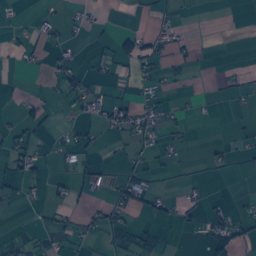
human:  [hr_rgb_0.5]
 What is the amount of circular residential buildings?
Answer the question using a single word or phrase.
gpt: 10

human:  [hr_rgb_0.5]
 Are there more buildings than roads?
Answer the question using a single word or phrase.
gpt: yes

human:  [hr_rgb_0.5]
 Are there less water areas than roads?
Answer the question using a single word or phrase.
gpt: yes

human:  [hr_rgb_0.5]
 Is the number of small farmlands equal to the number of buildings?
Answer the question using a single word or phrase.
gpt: no

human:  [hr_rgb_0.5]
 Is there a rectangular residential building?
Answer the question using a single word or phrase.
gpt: yes

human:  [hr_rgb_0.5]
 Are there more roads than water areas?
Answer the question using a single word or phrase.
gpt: yes

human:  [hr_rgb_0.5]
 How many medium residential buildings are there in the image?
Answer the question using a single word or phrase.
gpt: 503

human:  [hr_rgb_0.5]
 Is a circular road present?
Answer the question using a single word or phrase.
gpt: no

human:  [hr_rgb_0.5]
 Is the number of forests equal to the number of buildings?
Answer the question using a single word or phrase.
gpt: no

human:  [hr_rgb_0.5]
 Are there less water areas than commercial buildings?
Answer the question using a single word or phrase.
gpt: no

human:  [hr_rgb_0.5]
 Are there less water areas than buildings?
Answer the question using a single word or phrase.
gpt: yes

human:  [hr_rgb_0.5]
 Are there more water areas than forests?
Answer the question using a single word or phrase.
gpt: no

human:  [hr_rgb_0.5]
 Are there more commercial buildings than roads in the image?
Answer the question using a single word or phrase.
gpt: no

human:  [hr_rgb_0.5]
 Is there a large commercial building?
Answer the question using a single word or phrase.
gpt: no

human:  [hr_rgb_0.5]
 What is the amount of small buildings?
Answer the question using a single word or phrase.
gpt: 619

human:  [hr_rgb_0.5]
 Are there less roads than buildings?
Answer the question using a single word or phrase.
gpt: yes

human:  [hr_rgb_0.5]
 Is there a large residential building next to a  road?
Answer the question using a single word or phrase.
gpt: yes

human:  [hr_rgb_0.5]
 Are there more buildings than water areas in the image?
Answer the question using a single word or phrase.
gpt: yes

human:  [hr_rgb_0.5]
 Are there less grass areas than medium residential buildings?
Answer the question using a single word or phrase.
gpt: no

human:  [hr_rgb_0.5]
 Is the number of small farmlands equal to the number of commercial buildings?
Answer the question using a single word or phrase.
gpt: no

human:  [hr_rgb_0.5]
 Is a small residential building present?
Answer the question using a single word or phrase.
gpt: yes

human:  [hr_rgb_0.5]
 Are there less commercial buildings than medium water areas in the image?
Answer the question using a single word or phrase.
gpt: no

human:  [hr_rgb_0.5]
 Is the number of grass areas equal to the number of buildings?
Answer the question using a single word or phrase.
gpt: no

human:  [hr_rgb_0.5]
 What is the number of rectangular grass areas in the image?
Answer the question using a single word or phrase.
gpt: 26

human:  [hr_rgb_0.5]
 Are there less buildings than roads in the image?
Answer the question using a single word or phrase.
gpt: no

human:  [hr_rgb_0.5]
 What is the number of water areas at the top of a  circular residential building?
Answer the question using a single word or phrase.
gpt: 15

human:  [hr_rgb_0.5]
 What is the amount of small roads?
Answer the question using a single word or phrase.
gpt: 132

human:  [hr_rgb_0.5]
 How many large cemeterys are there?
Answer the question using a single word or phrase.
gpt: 0

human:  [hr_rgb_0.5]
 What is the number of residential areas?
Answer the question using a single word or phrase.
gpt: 1

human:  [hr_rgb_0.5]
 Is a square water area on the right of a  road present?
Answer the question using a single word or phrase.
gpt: yes

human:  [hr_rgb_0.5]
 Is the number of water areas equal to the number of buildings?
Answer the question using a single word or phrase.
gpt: no

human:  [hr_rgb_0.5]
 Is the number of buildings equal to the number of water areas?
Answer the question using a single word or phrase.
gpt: no

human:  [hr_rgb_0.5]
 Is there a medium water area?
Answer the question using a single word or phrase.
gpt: yes

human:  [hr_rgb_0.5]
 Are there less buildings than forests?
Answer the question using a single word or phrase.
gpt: no

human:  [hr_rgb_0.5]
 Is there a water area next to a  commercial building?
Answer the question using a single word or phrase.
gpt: yes

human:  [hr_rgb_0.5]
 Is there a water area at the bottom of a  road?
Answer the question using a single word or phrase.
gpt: yes